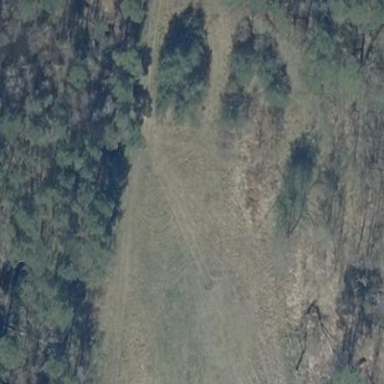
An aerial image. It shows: Patch of scrub vegetation.